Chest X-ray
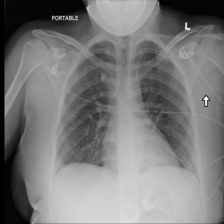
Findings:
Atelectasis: negative
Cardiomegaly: negative
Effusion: negative
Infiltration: negative
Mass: negative
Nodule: negative
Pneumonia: negative
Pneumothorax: negative
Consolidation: negative
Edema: negative
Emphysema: negative
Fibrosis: negative
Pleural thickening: negative
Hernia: negative